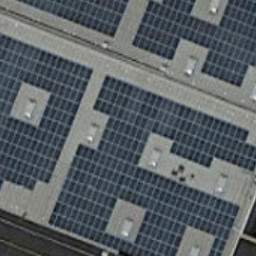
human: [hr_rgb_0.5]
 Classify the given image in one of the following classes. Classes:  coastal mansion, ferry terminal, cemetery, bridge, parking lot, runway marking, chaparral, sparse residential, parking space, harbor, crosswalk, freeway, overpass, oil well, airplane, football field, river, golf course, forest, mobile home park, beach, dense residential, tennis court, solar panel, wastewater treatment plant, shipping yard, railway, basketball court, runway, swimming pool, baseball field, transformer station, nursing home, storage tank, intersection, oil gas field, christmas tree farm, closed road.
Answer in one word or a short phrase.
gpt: solar panel